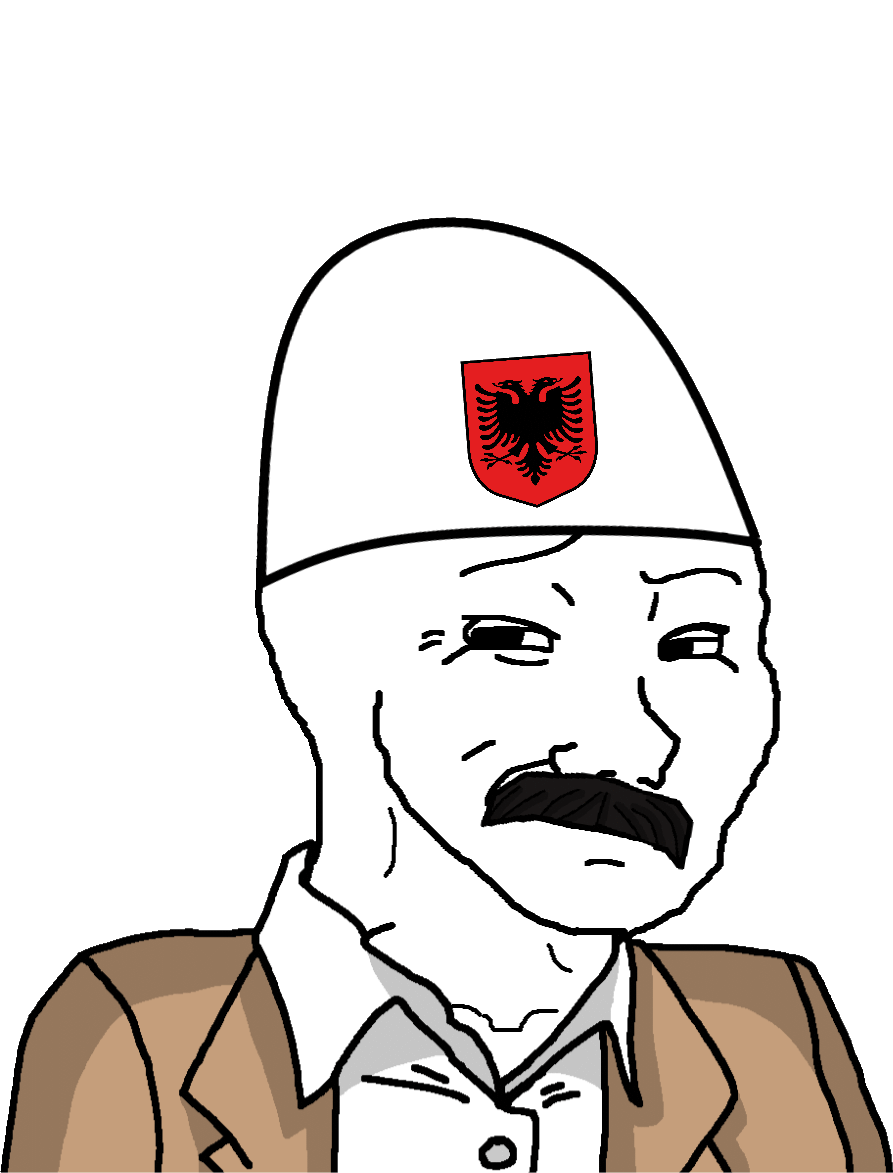
Label: 5_Smugjak